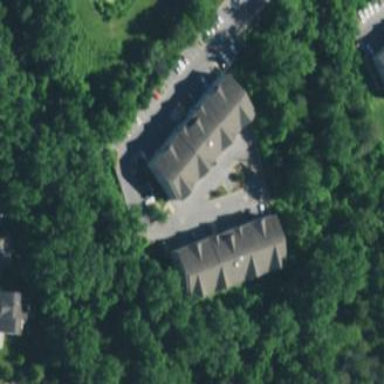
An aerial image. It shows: Image showing building with apartments.